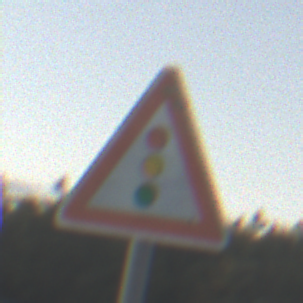
Verkehrszeichen: Lichtzeichenanlage
Umgebung: Outdoor, Nature
Tageszeit: SunriseSunset
Wetter: PartlyCloudy
Licht: Natural
Jahreszeit: NotSpecified
Kontrast: LowContrast